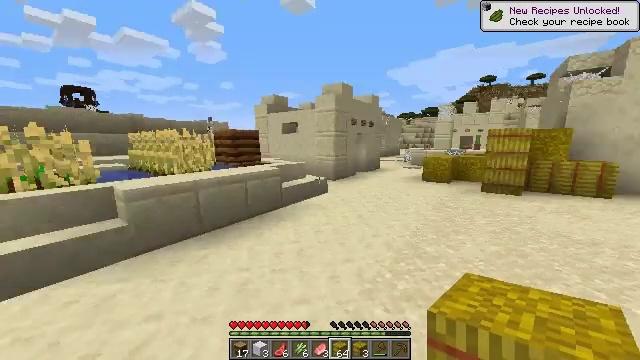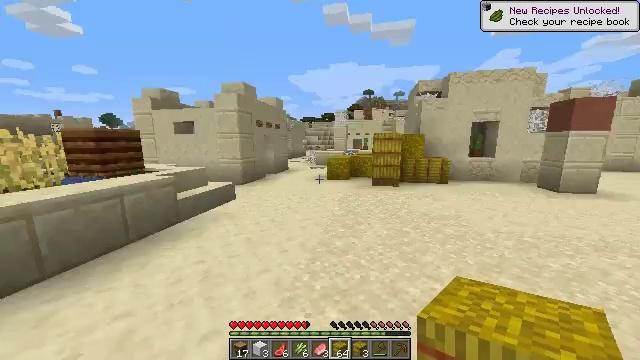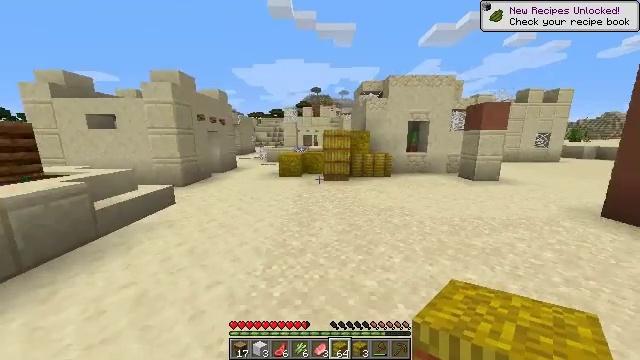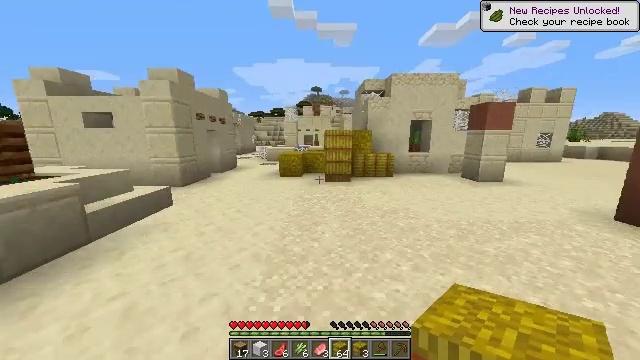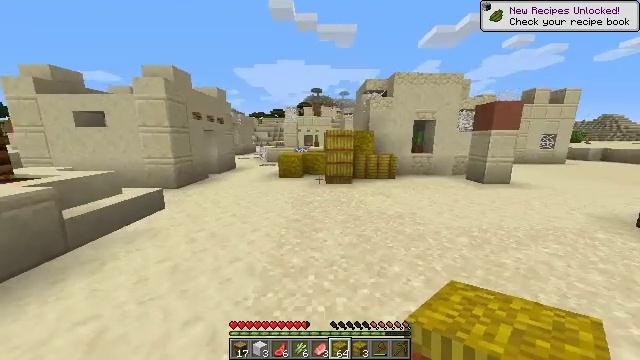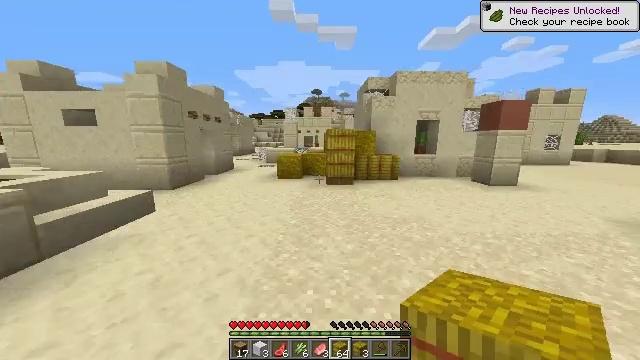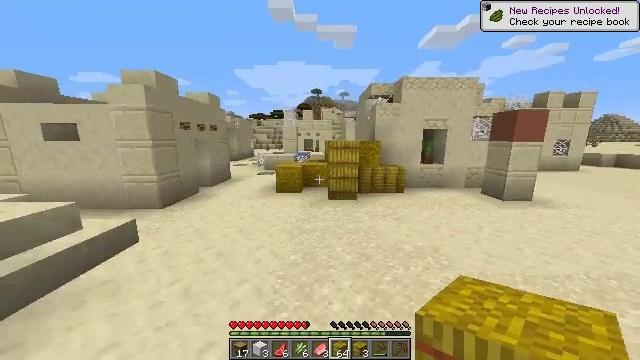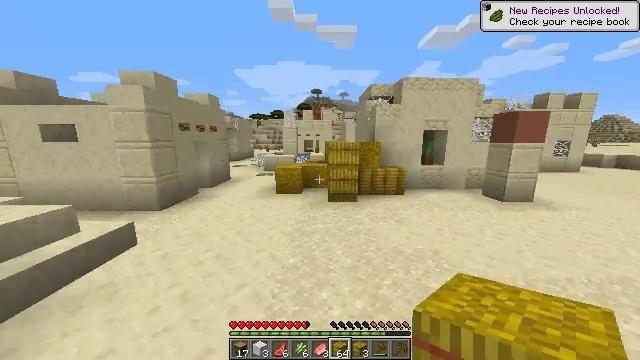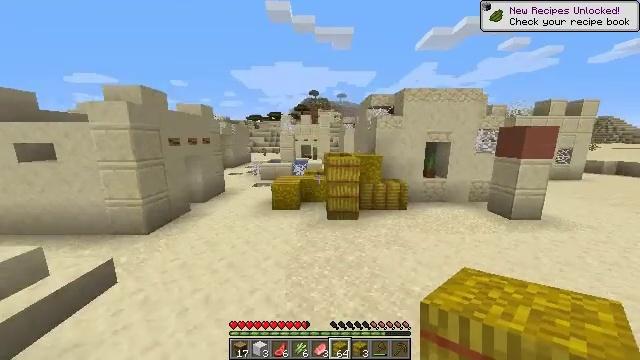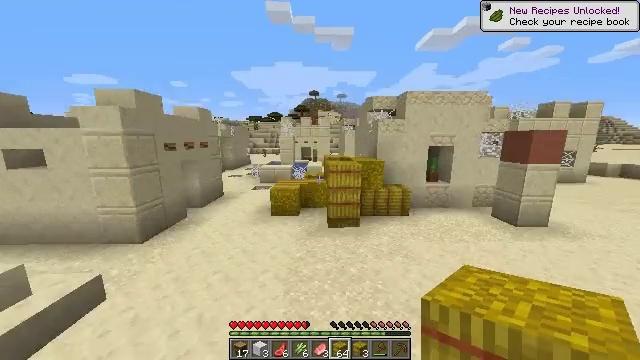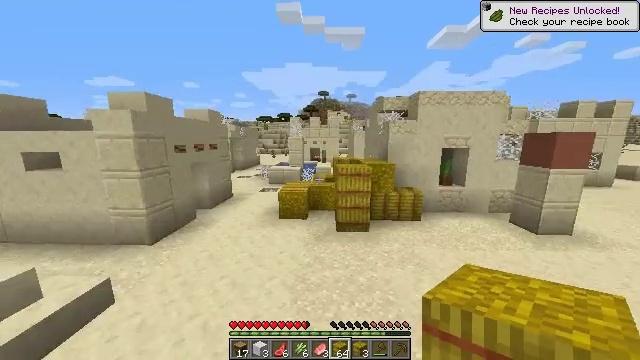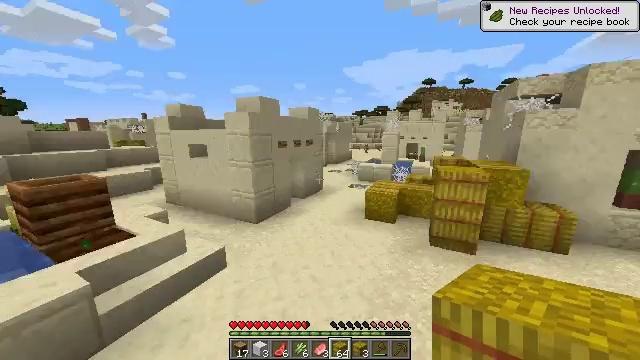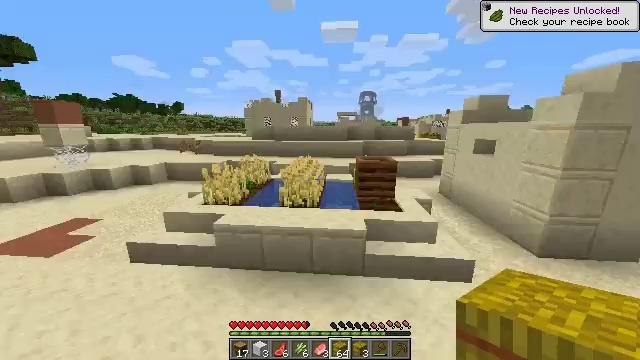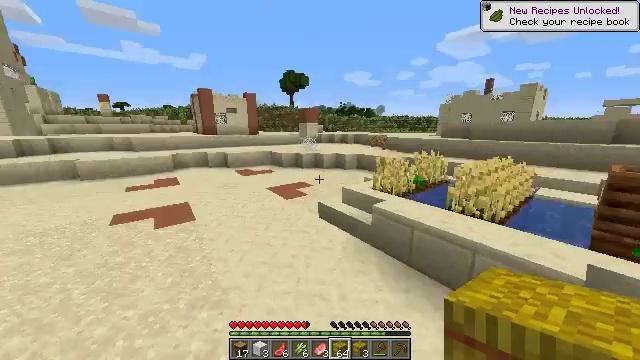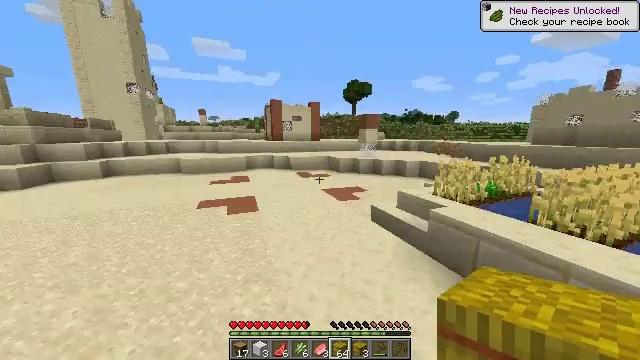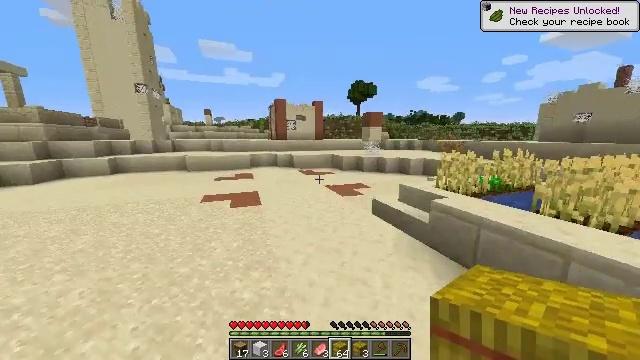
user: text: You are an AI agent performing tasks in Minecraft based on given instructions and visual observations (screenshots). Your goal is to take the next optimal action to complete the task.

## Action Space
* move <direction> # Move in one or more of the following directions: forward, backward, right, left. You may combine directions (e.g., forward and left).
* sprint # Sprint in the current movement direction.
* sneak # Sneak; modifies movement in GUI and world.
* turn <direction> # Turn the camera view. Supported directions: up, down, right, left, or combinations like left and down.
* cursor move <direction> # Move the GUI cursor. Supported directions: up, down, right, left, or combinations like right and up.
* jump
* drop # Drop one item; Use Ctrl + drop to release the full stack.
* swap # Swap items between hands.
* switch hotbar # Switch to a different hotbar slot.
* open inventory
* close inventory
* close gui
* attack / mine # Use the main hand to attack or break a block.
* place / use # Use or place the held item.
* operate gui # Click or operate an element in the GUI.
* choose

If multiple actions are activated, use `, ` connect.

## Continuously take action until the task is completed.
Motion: motion action
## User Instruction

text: Attack the potted dead bush to break it.
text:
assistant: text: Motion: move forward, sprint, turn right
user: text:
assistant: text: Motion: move forward, turn right and down
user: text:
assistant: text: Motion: move forward
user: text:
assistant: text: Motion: move forward
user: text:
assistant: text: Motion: move forward
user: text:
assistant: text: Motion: move forward, jump
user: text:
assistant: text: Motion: move forward, jump
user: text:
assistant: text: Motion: move forward, jump
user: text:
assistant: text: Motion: move forward, jump
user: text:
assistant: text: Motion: move forward, turn left, jump
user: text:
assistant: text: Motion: move forward, turn left and down, jump
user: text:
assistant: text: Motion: move forward, turn left and down
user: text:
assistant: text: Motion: move forward, turn left
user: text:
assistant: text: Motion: move forward, turn left and up
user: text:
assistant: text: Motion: move forward, turn left
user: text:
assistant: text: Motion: no_op
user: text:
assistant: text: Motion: no_op
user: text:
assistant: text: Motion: no_op
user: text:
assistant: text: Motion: move forward
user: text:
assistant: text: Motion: move forward
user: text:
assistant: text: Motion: move forward
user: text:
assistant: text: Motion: move forward
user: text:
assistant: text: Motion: move forward
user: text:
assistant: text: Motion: move forward
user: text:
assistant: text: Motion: move forward
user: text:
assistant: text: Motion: move forward, turn left and up
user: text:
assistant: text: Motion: move forward, turn left
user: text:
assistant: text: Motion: move forward, turn left
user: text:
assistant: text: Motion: move forward, turn left and down
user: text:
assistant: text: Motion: move forward and move right, turn right and down